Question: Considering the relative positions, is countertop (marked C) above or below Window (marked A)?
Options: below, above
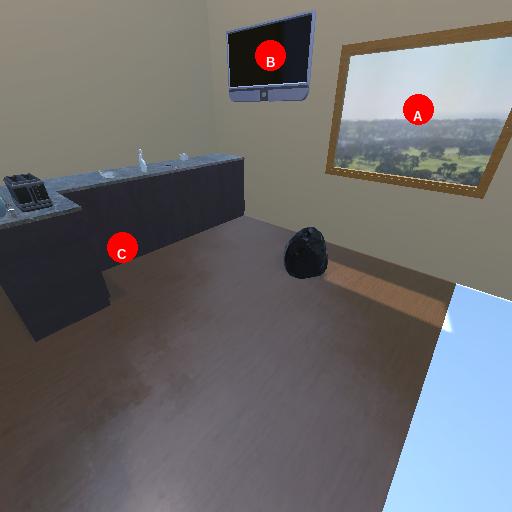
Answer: below